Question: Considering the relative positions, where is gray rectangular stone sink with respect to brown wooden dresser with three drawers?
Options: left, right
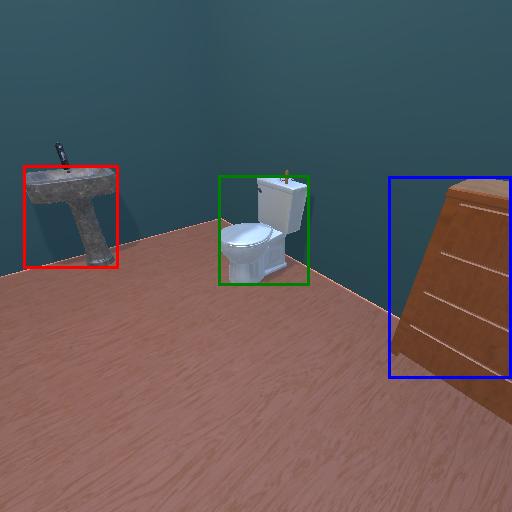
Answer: left